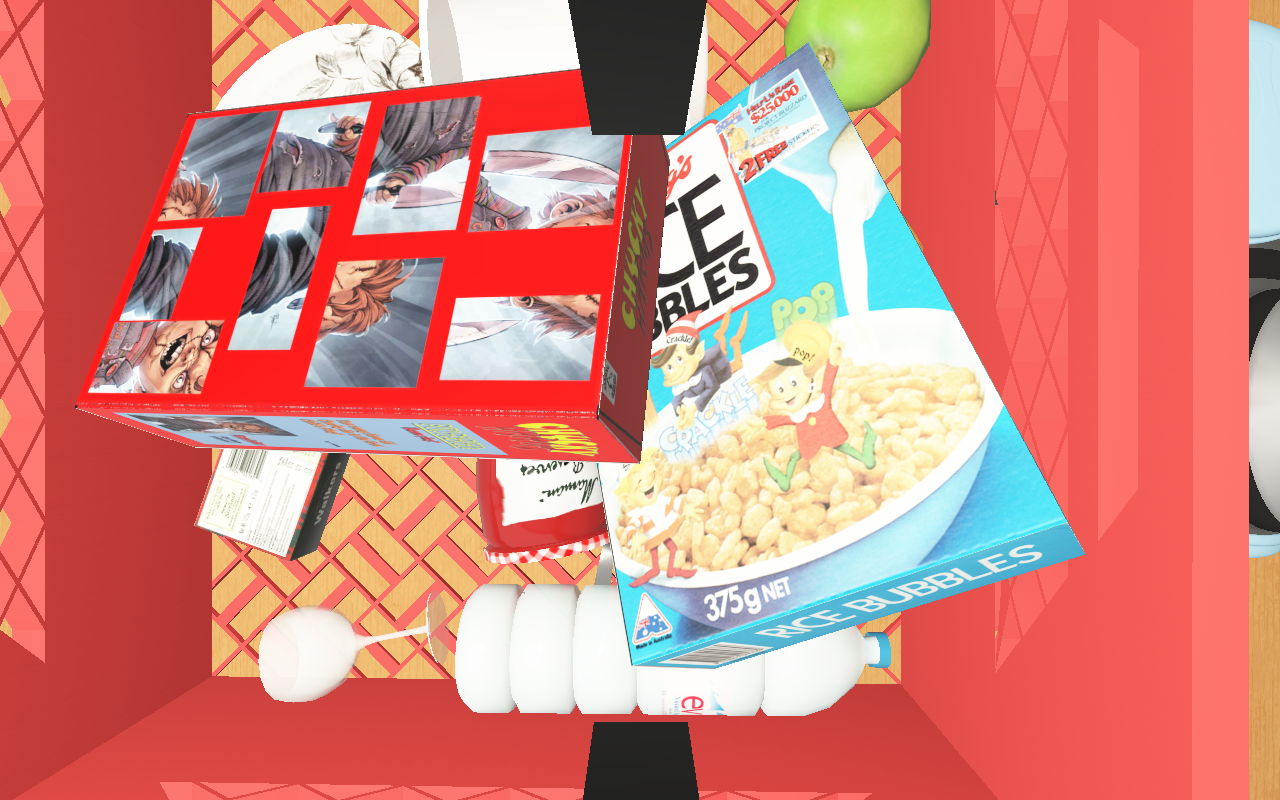
Objects in the scene:
carafe
apple
apple
orange
orange
plate
wineglass
jam jar
cereal box